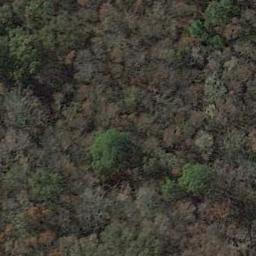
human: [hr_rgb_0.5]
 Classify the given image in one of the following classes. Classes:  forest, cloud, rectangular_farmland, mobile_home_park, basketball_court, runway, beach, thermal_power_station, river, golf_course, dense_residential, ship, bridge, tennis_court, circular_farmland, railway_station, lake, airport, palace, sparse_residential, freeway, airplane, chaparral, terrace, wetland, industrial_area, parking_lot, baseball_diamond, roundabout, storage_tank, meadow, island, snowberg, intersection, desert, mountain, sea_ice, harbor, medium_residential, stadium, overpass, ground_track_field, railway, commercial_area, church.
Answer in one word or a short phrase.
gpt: forest